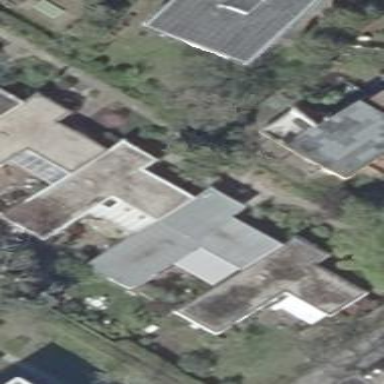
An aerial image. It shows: Terrace building.